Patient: sex F, age 74
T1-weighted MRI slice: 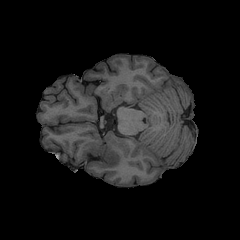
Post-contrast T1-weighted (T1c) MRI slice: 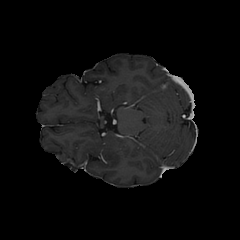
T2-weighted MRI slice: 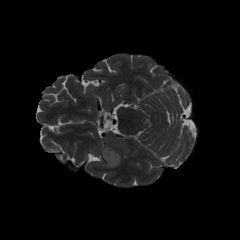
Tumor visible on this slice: yes
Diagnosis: Glioblastoma, IDH-wildtype
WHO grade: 4